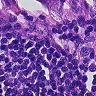
Metastatic tissue present: yes